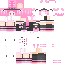
A female human skin with pale skin, wearing brown long hair dressed in a red tshirt and red pants, featuring a closed mouth.